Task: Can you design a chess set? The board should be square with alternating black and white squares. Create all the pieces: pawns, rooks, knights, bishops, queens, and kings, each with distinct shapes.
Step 1811:
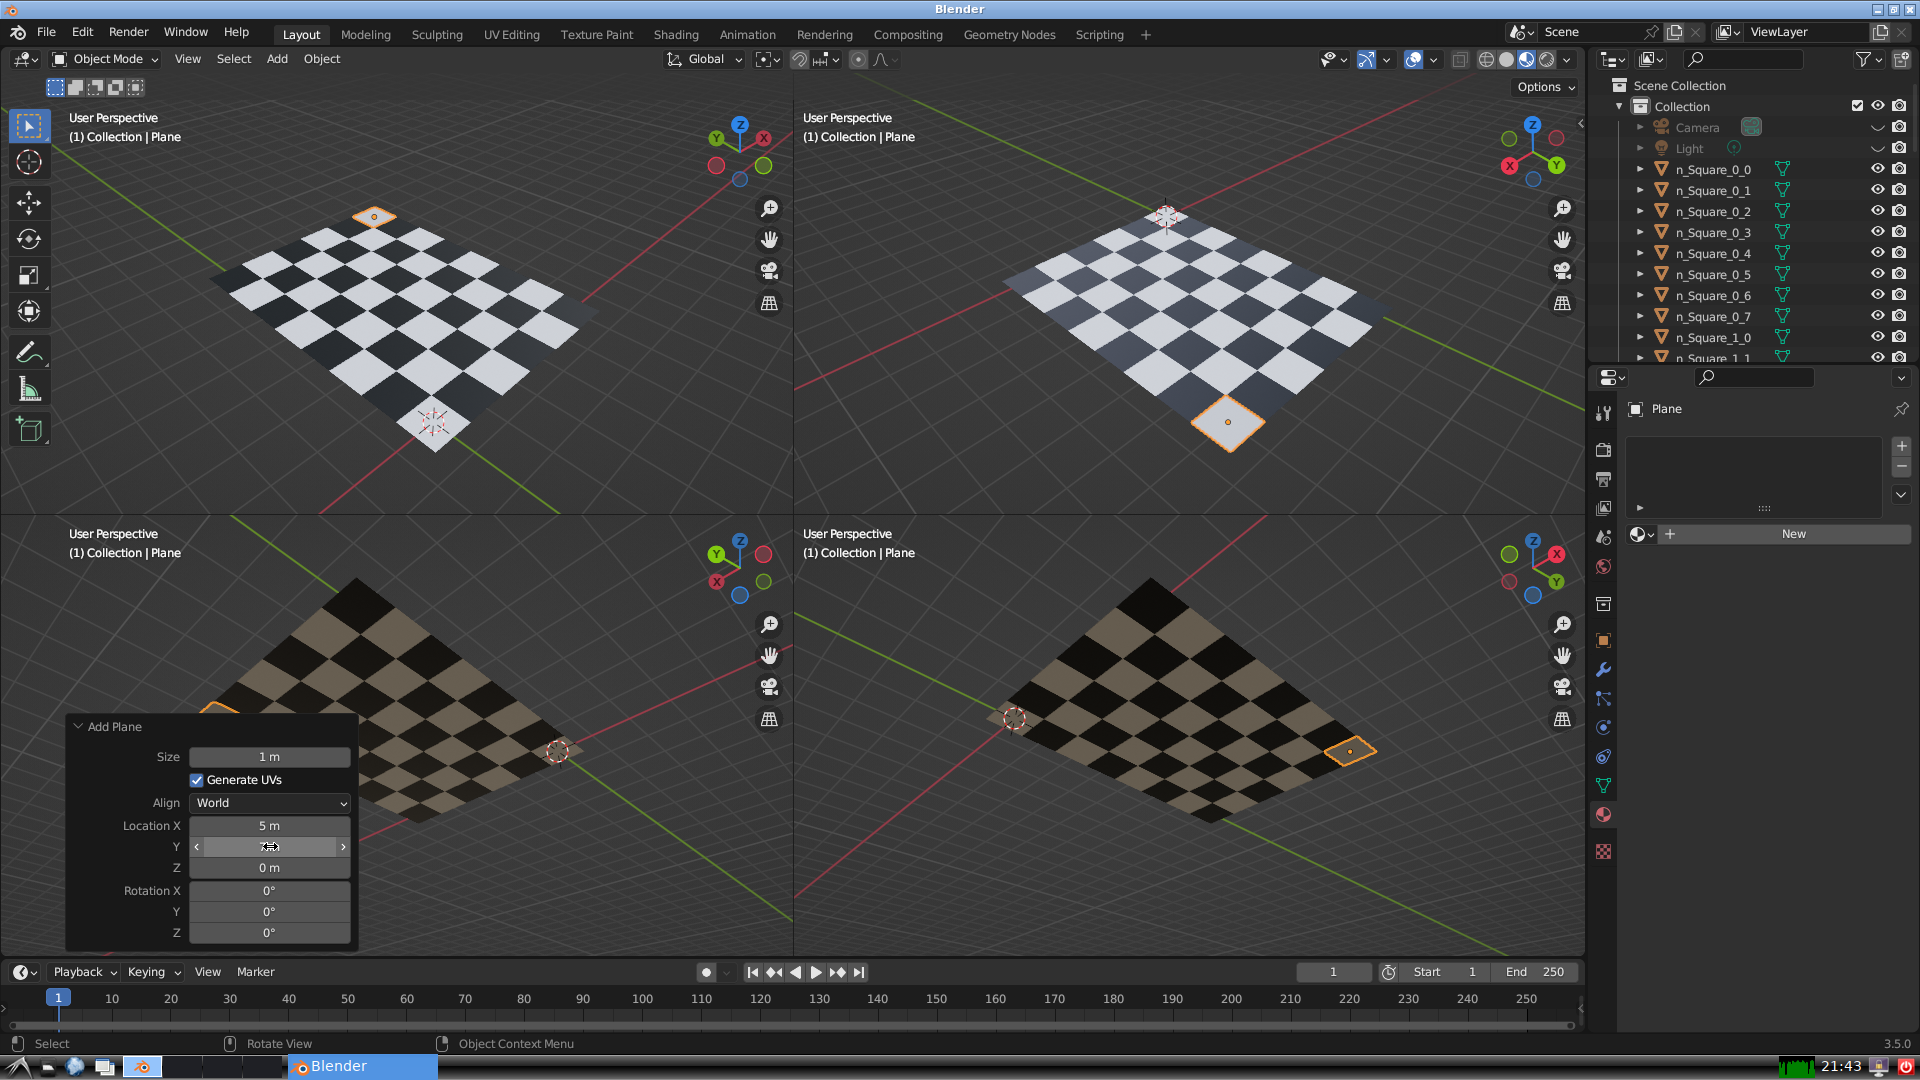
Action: {"mouse_move": [270, 867]}